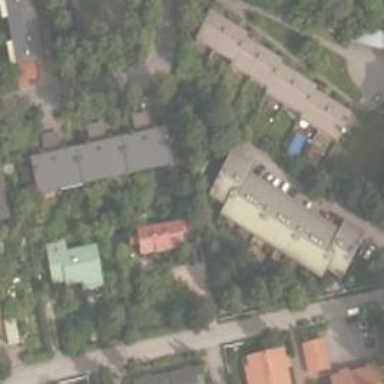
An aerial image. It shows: Terrace-style building with gabled roof.